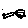
Label: fish